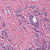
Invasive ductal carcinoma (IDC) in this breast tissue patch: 1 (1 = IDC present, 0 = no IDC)